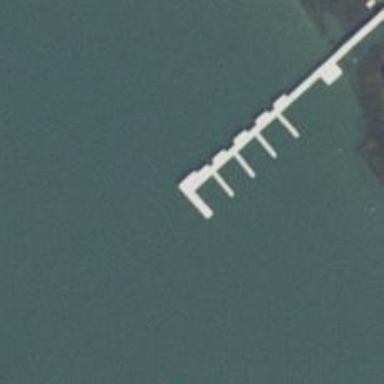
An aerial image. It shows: Man-made pier.